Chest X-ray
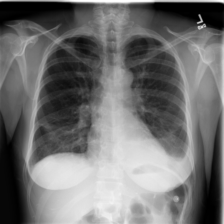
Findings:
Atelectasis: negative
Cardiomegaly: negative
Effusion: positive
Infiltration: negative
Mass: negative
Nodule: negative
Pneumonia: positive
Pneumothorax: negative
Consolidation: negative
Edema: negative
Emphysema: negative
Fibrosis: negative
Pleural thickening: negative
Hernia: negative